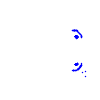
Particle: kaon